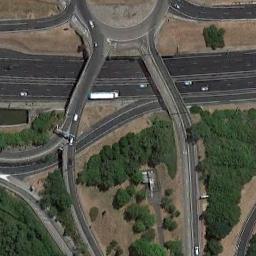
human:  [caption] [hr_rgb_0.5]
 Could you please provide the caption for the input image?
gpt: Many trees are beside the overpass .

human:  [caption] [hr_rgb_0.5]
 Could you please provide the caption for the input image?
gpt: The intricated overpasses is over the roads in the forest .

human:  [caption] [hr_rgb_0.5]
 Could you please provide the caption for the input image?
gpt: The perimeter of the overpasses is completely covered by vegetation .

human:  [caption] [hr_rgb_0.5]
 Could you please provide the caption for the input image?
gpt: The overpass is next to the bare land and some trees .

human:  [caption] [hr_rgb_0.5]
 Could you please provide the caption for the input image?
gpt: There are some green trees and brown bare land around the overpass .